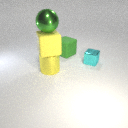
large yellow metal cylinder in front of large green rubber cube